Interaction volume radius: 5 \u00c5
Interaction volume height: 30 \u00c5
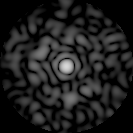
Disorder parameter: 0.8143